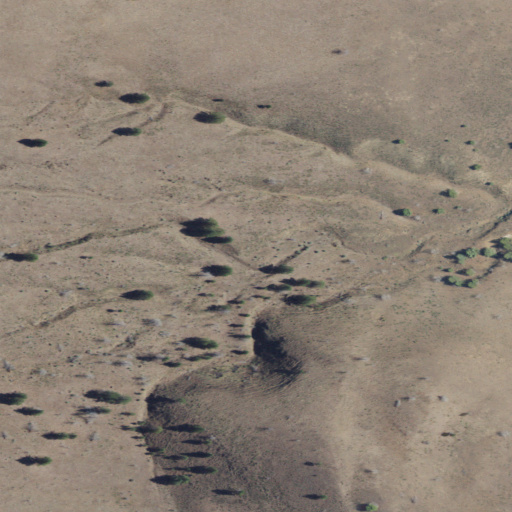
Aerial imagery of bench in Oregon named Artman Basin containing grassland and shrub